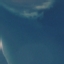
Label: SeaLake